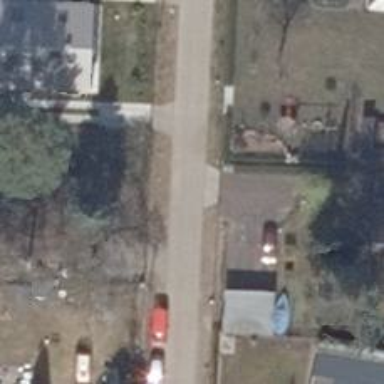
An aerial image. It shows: Residential road with sidewalk.